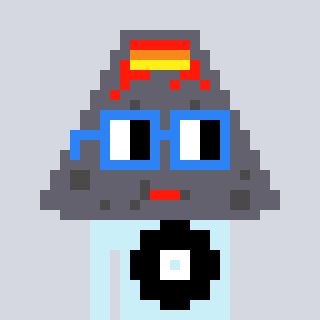
a pixel art character with square blue glasses, a volcano-shaped head and a cold-colored body on a cool background